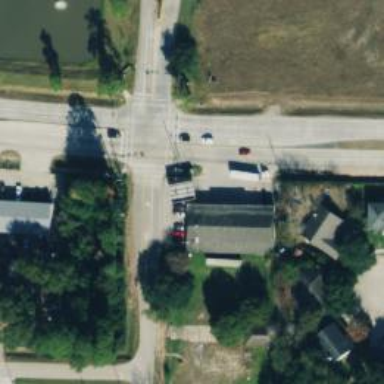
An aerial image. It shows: Marked crossing on the road.